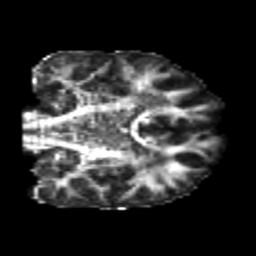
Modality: FA
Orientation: coronal
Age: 21
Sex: male
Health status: healthy
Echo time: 0.074 s